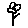
Label: flower